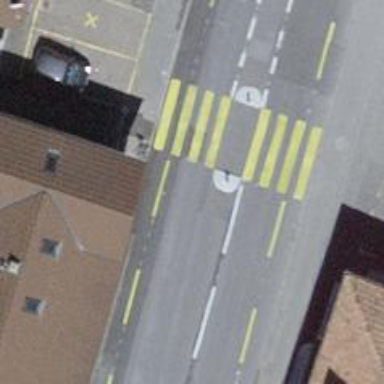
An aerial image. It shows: Uncontrolled zebra crossing with central island.